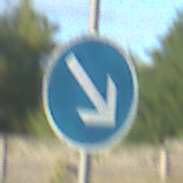
Verkehrszeichen: VorgeschriebeneVorbeifahrtRechts
Umgebung: Outdoor, Nature
Tageszeit: MorningAfternoon
Wetter: Clear
Licht: Natural
Jahreszeit: NotSpecified
Kontrast: HighContrast